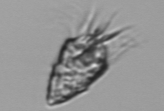
Label: Strombidium_morphotype1